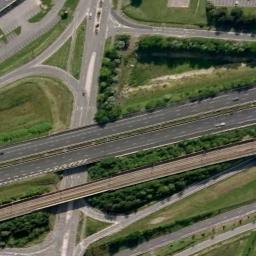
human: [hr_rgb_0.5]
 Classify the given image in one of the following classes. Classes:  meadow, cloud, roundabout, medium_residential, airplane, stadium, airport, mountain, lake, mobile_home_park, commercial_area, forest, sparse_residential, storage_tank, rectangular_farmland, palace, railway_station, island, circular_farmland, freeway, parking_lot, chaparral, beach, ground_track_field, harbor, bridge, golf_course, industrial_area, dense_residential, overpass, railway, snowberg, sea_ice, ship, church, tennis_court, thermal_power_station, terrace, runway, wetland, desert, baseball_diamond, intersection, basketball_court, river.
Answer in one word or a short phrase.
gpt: overpass